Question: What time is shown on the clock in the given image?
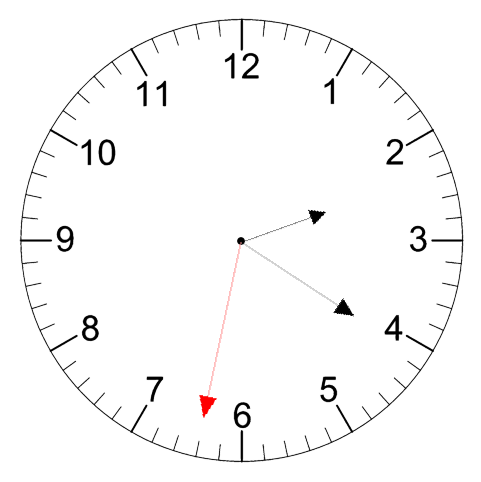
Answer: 02:20:32